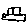
Label: car